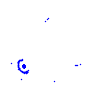
Particle: proton